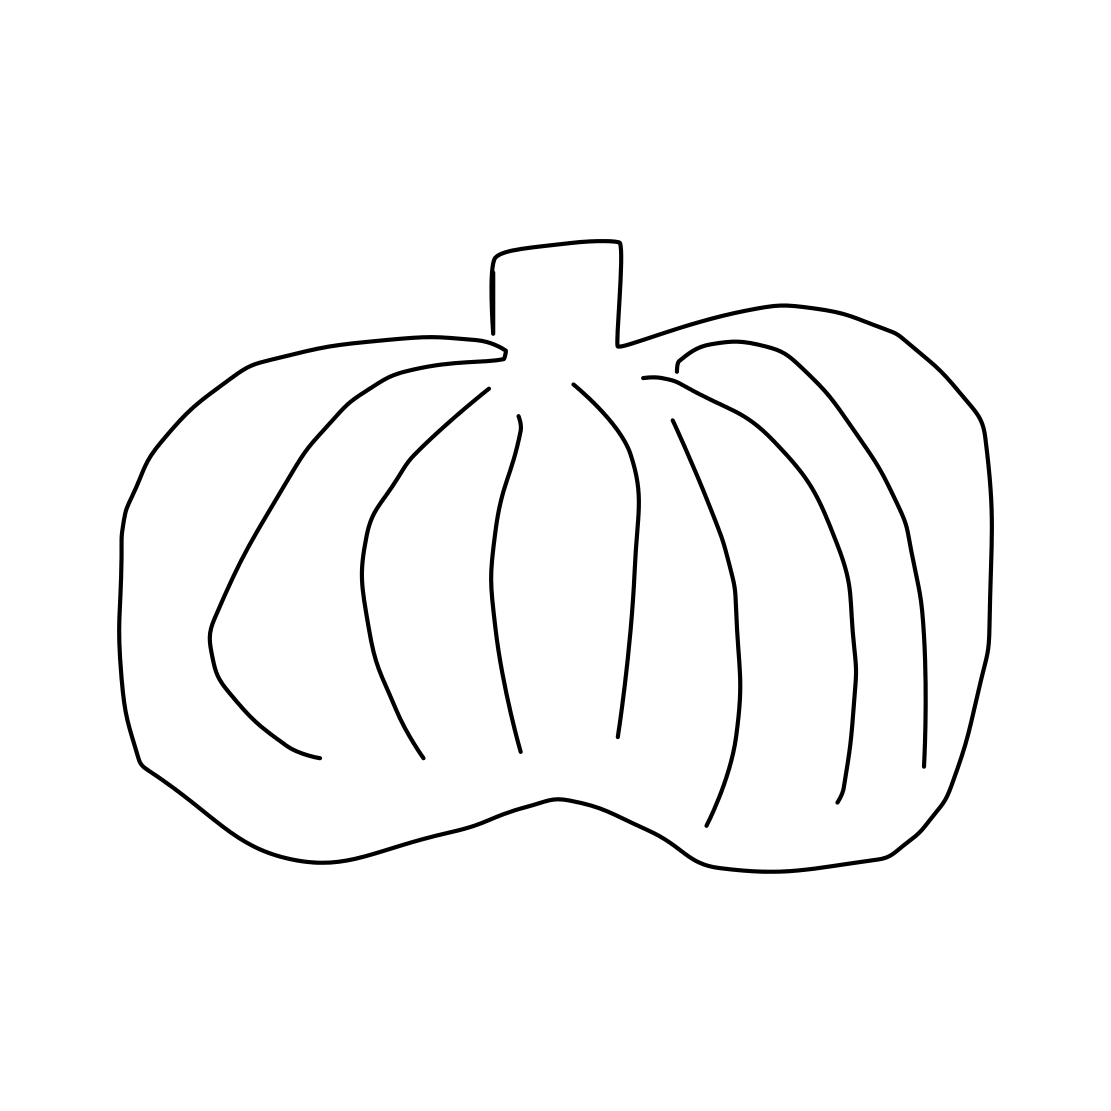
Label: pumpkin